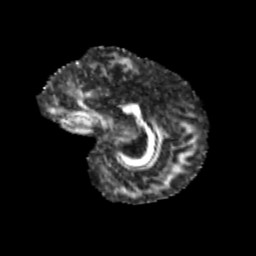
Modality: FA
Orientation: sagittal
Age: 11
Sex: male
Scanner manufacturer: siemens
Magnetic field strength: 3 T
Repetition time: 3.8 s
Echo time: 0.07 s